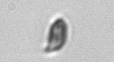
Label: Cryptophyta